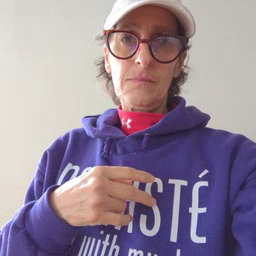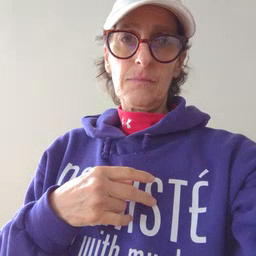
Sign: snack